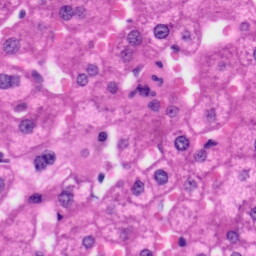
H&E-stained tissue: Liver